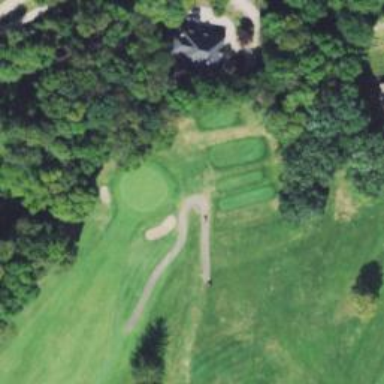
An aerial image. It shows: Golf course.